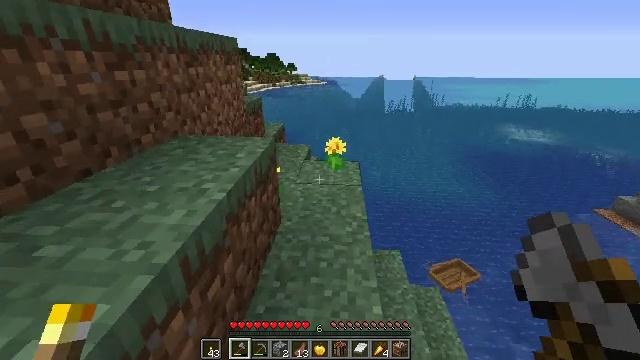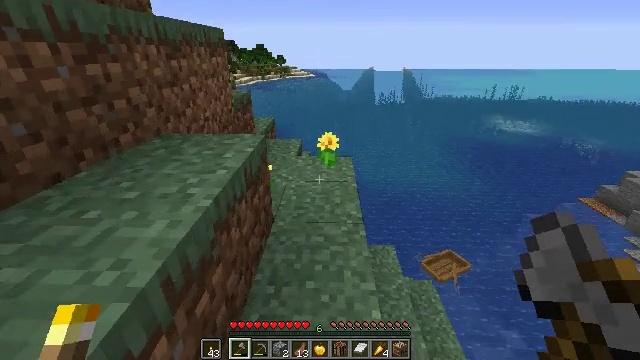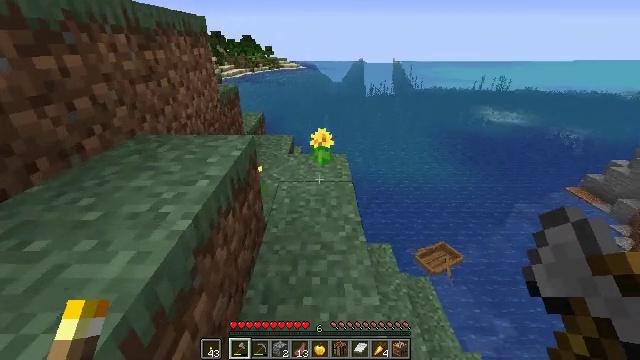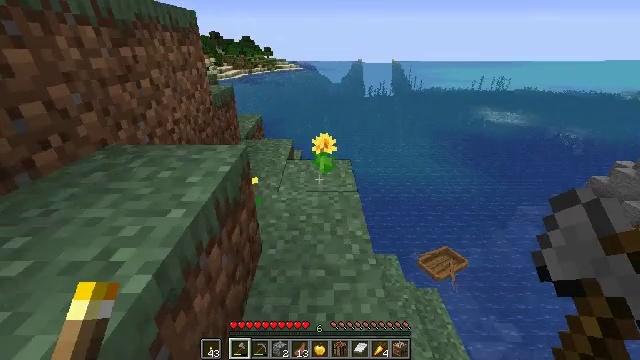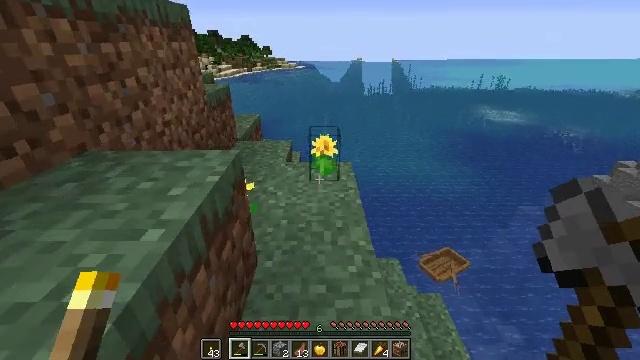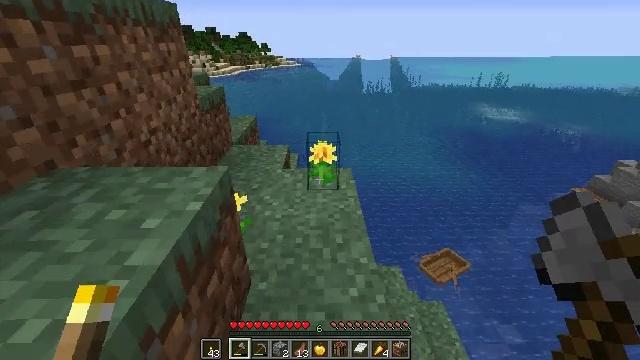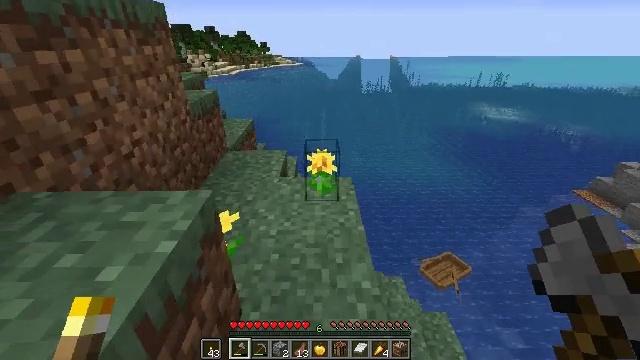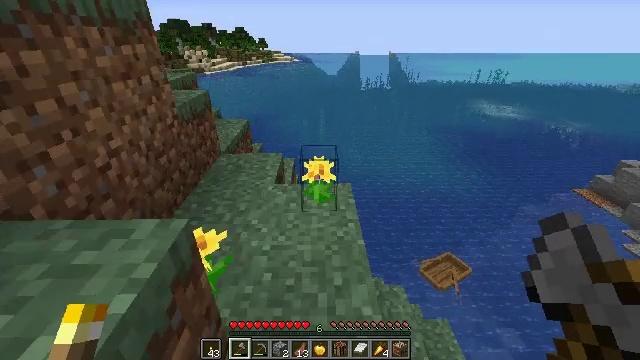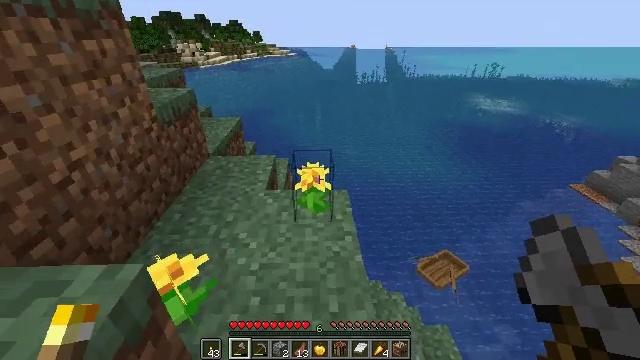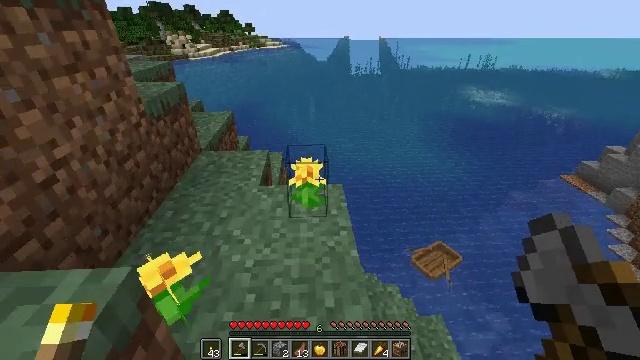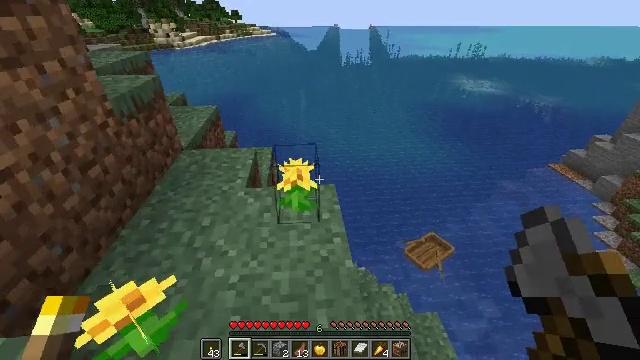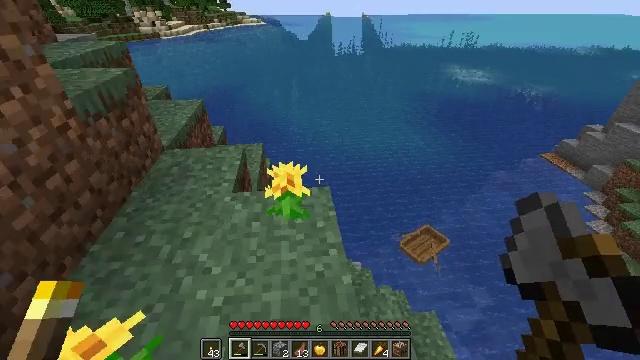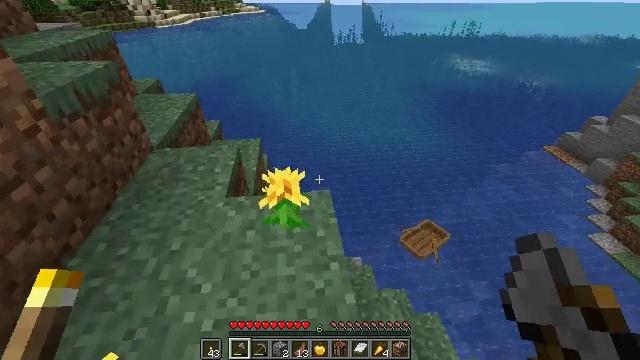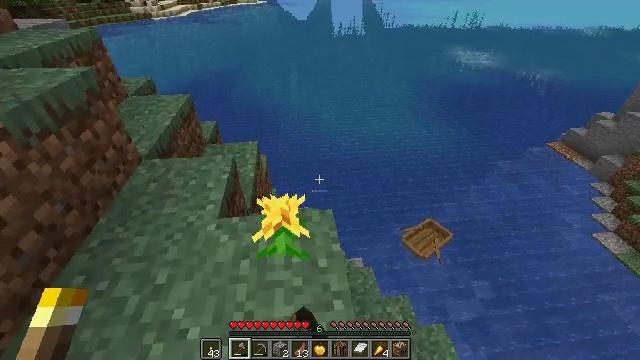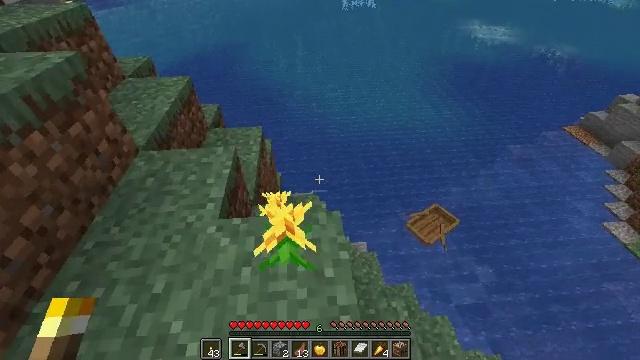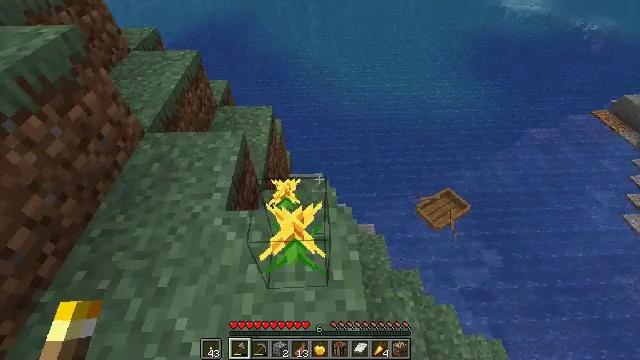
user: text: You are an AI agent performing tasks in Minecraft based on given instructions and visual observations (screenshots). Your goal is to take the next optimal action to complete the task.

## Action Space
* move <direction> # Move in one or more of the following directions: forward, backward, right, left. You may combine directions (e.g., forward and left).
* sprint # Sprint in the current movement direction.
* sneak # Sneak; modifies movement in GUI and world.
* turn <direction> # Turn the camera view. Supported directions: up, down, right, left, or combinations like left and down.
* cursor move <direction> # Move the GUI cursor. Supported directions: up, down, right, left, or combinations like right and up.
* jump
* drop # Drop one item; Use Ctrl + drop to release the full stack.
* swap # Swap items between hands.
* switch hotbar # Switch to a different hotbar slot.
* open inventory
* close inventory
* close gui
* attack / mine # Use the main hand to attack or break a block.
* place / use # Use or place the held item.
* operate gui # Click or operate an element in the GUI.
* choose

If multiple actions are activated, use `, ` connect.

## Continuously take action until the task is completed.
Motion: motion action
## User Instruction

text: Collect a dandelion flower.
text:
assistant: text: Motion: move forward, turn right and down
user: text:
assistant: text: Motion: move forward, turn right and down
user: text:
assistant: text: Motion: move forward
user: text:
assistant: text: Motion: move forward
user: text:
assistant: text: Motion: move forward
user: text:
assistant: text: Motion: move forward
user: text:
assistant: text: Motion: move forward
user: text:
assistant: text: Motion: move forward, turn down
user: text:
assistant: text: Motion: move forward, turn right and down
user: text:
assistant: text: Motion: move forward, turn right and down
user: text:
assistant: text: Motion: move forward, turn right and down
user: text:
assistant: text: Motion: move forward, turn down, attack / mine
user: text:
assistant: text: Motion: move forward, turn down, attack / mine
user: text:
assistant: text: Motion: move forward, turn left and down, attack / mine
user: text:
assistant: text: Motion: move forward, turn left and down
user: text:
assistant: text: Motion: move forward, turn left and down
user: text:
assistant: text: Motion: turn left and down
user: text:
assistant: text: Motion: turn left and down
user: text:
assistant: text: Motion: turn left and down
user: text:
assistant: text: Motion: turn left and down
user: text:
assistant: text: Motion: turn left and down
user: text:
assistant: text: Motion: turn down
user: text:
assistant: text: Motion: attack / mine
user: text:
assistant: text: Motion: turn left, attack / mine
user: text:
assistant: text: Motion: turn left
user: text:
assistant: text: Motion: turn left
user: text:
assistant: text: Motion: turn left and up
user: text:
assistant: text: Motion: turn left and up
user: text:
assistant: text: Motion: turn left
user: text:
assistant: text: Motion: turn left